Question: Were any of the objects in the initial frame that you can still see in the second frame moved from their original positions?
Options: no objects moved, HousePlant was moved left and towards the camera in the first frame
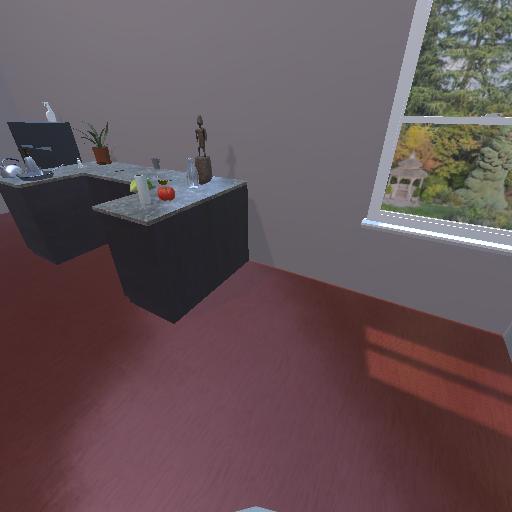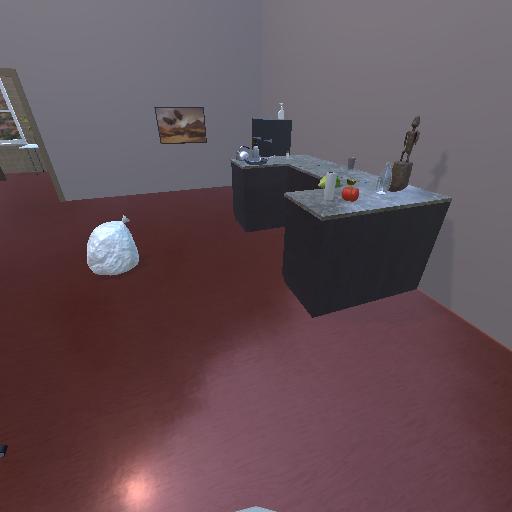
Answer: no objects moved